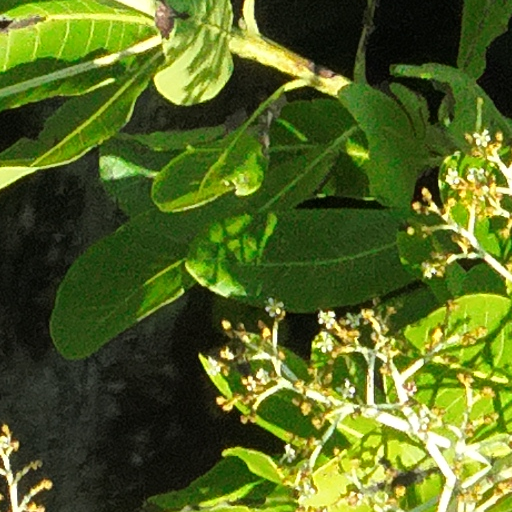
Species: Anacardium excelsum
GBIF accepted scientific name: Anacardium excelsum
Crown area (m\u00b2): 1124.923